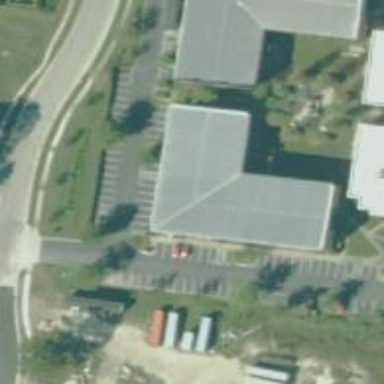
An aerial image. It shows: Commercial building.